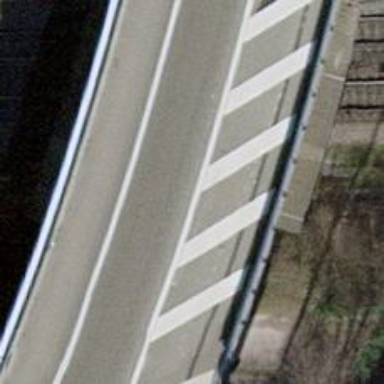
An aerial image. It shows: Bridge with asphalt surface. It is part of motorway link.